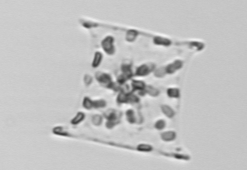
Label: Eucampia